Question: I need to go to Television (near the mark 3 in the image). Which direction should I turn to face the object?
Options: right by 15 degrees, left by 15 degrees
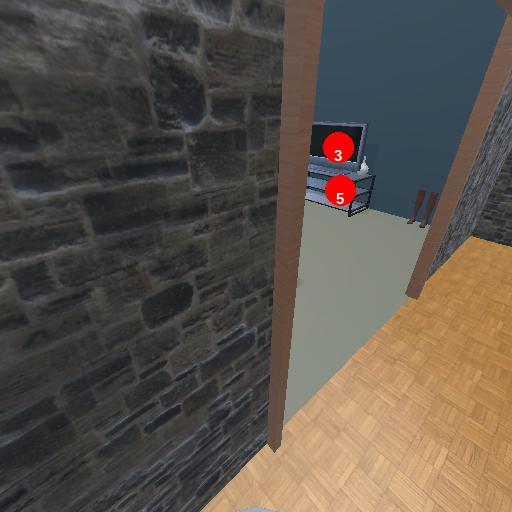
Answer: right by 15 degrees